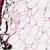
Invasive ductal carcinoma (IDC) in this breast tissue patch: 0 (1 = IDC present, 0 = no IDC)